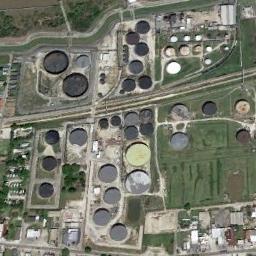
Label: storage_tank